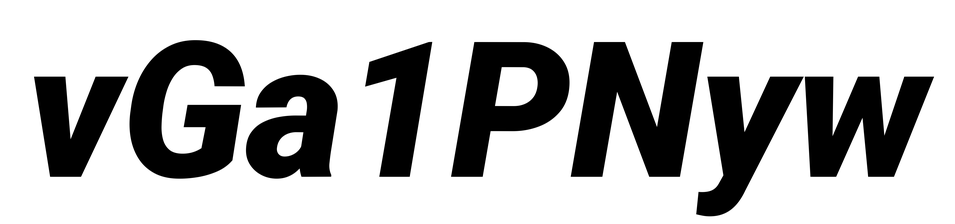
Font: Roboto-Italic_Black_Italic